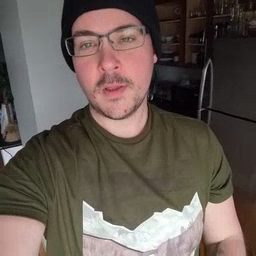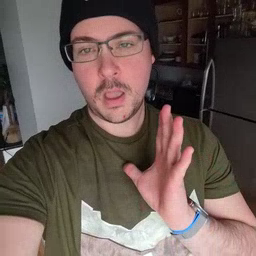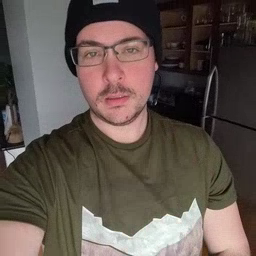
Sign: fine